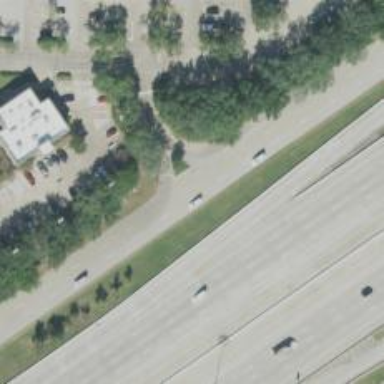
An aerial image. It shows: Secondary road with frontage road alongside.